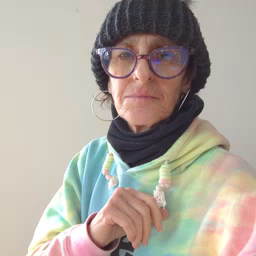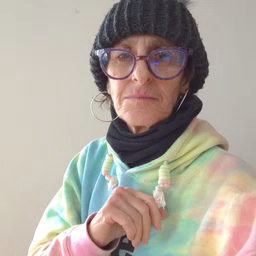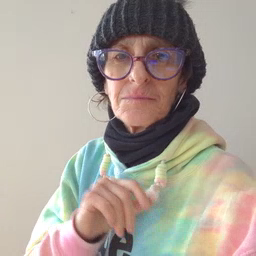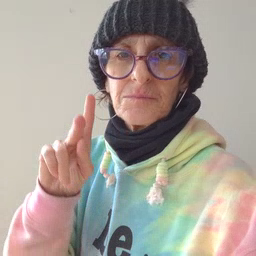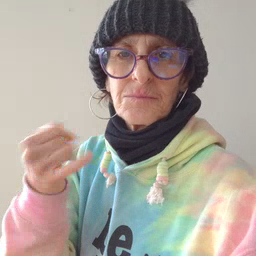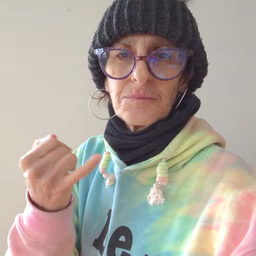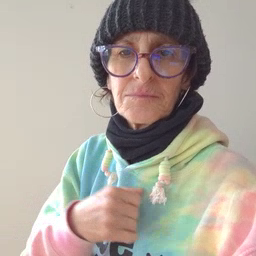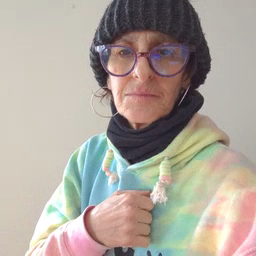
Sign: pajamas